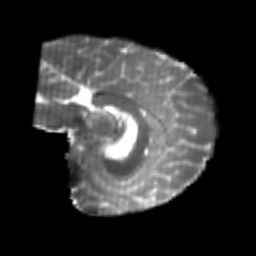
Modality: T2w
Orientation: sagittal
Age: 25
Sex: female
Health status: healthy
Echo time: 0.074 s